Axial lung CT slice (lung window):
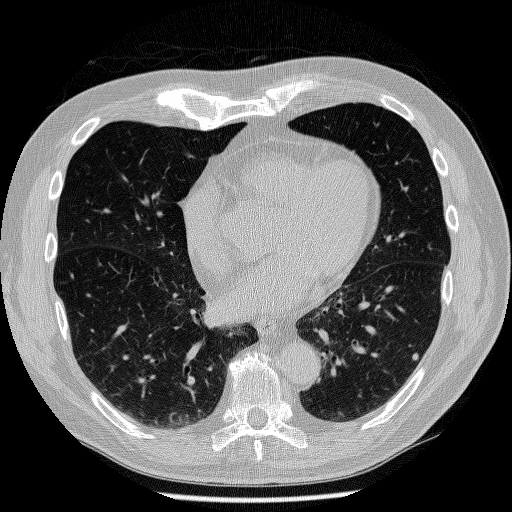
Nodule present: yes
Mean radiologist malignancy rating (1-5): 3